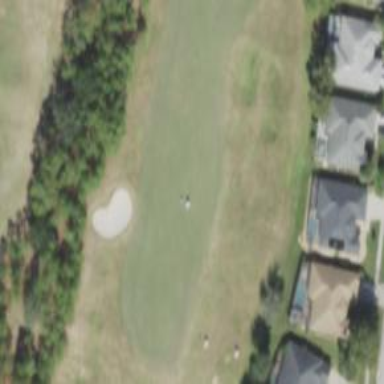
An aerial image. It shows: View of golf hole.